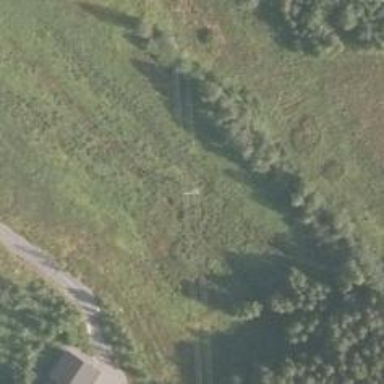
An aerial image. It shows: Power pole.